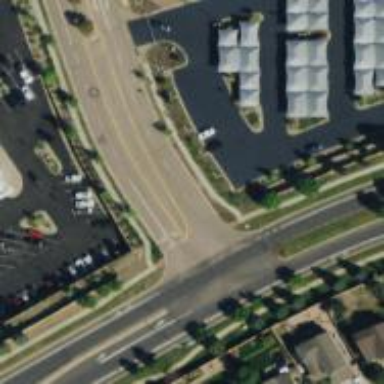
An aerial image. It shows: Unmarked crossing on the road.